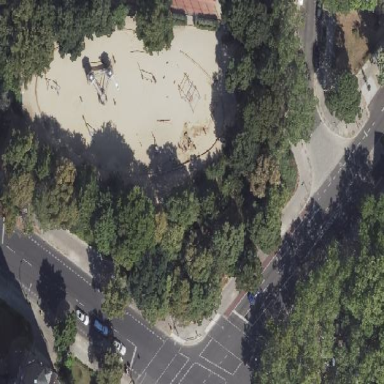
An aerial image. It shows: Playground area for leisure activities on the land.